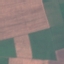
Label: AnnualCrop